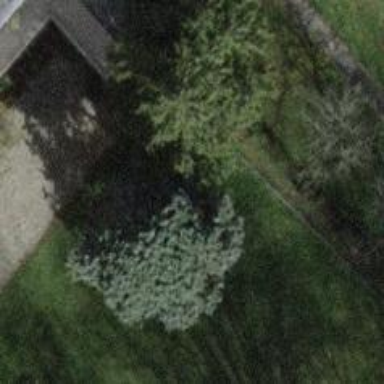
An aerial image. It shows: Evergreen tree with needle-leaved leaves.